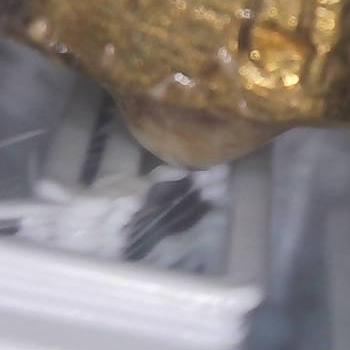
Flow rate: 168%